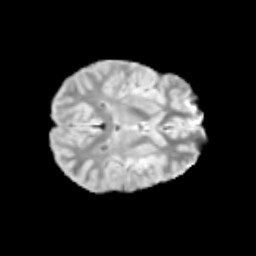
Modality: T2w
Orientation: axial
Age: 11
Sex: female
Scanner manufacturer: siemens
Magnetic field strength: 3 T
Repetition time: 3.8 s
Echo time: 0.07 s